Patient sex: F
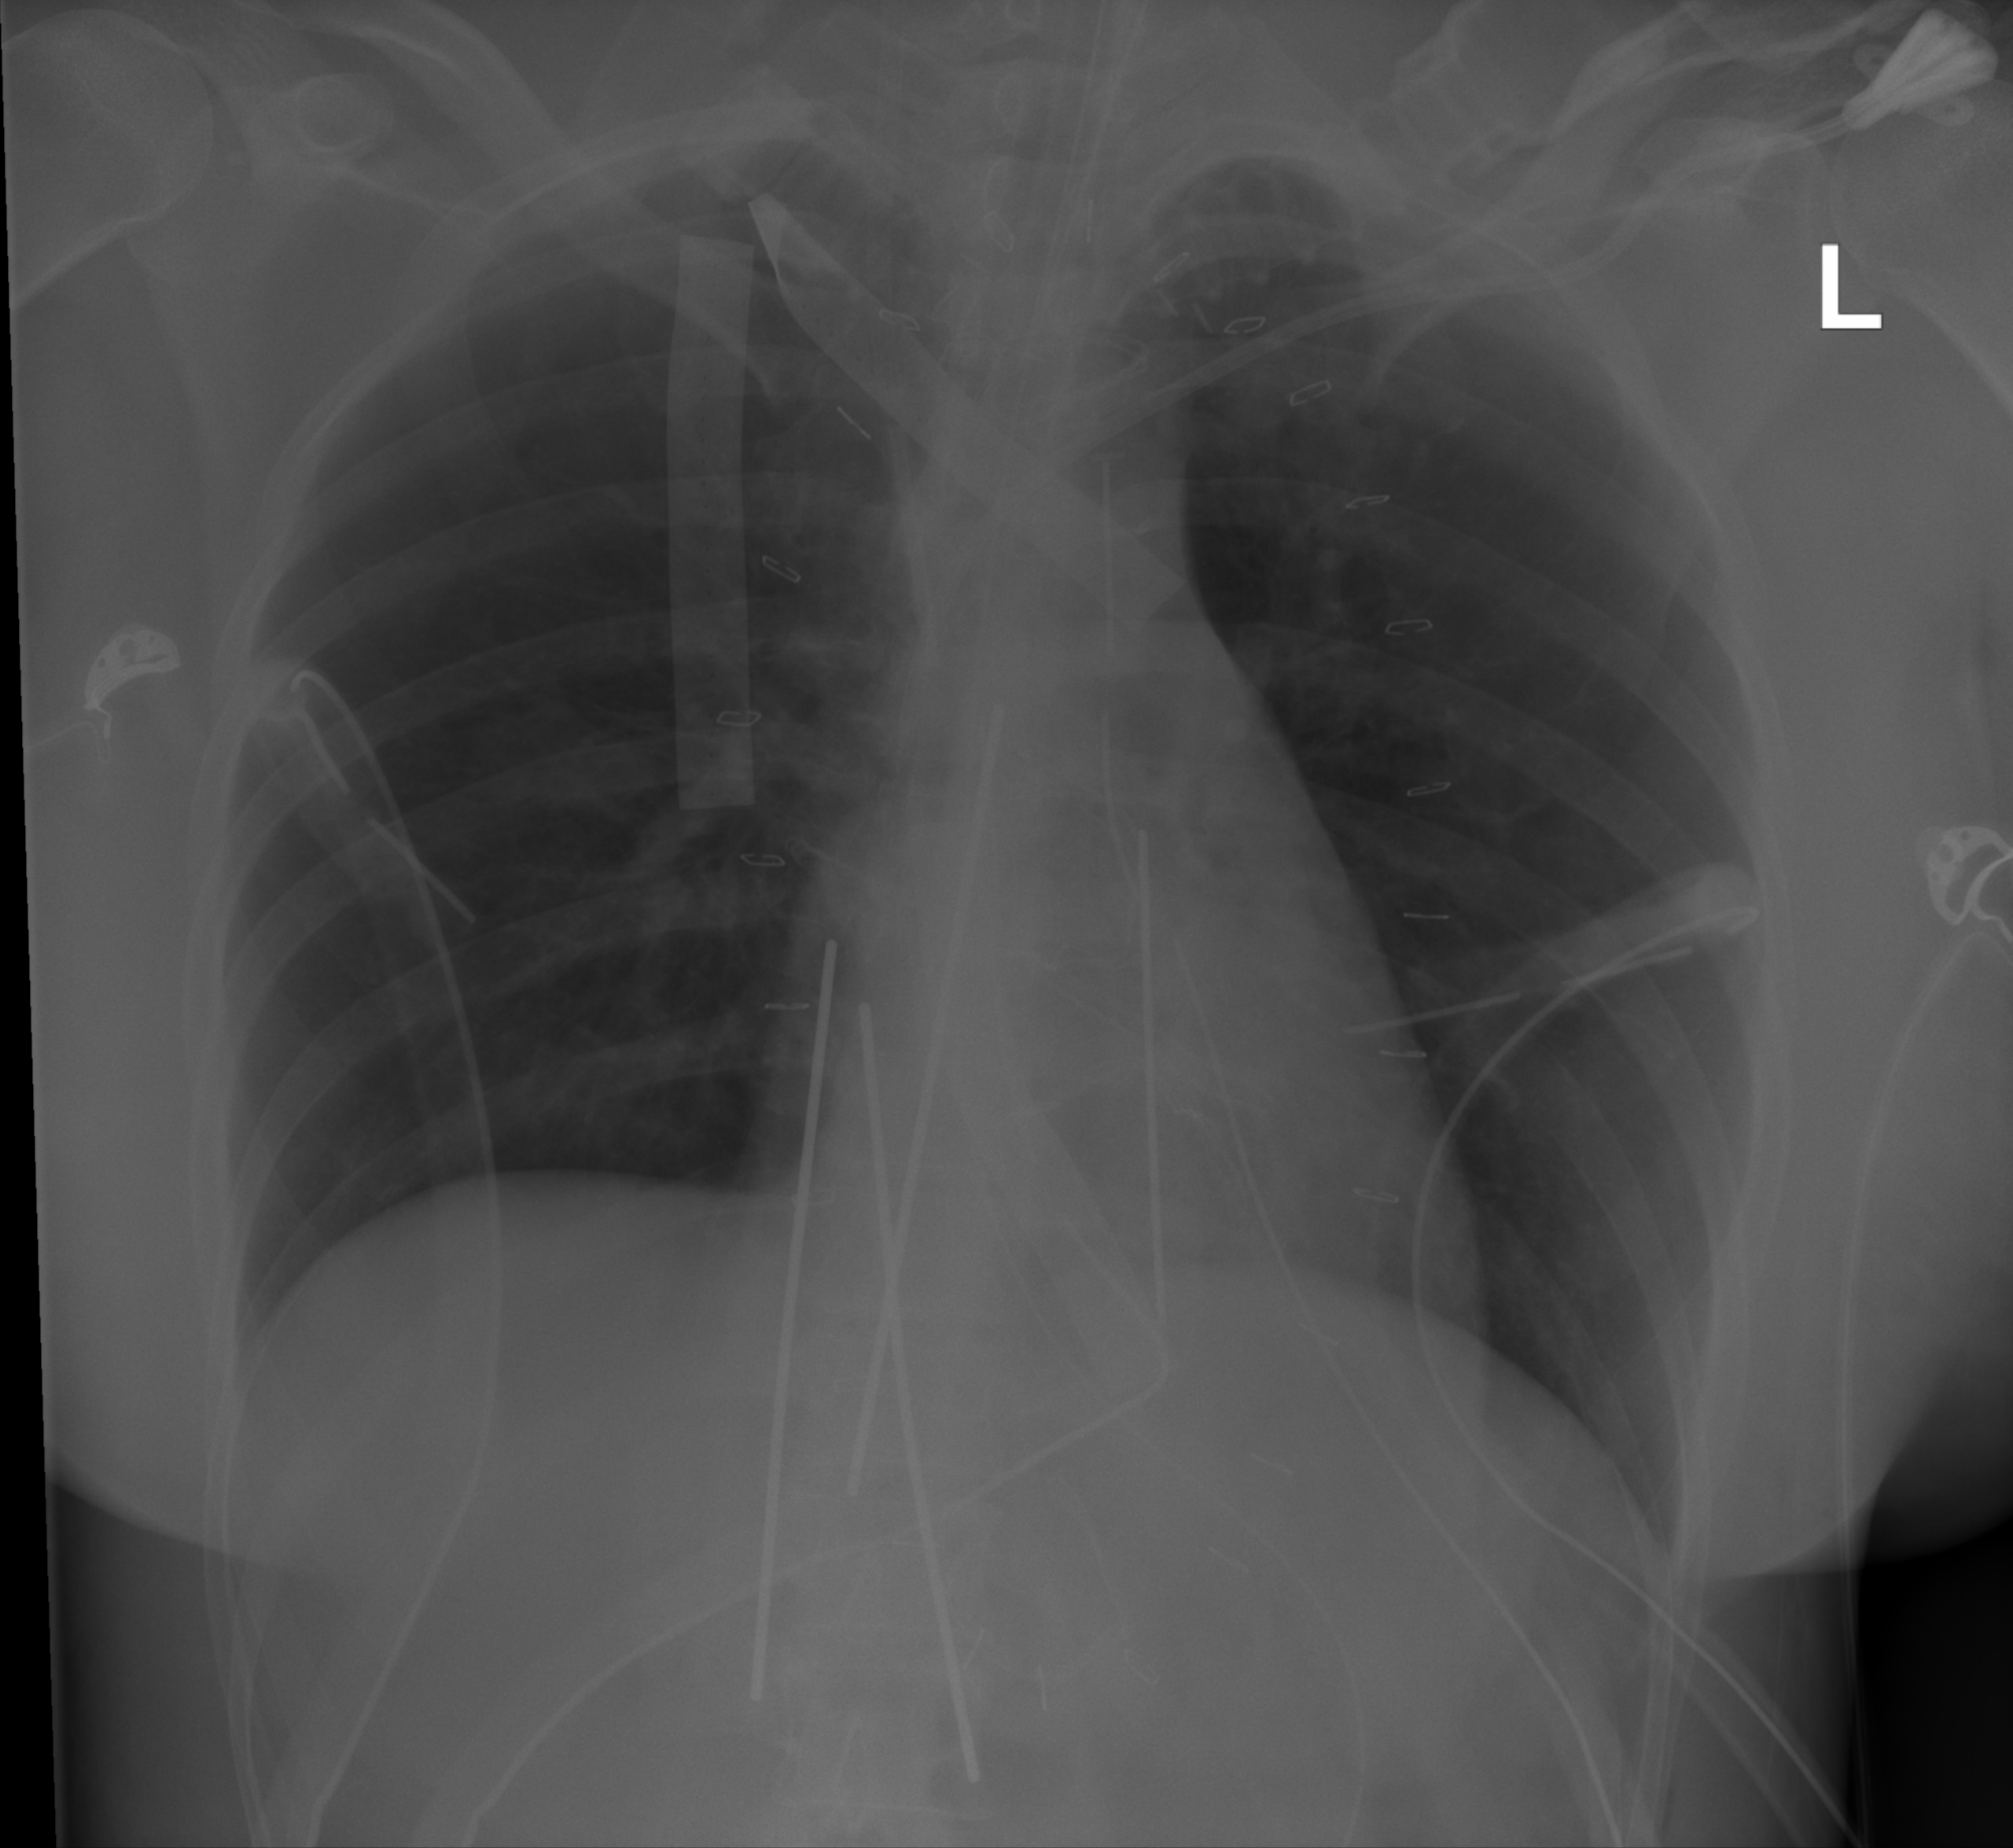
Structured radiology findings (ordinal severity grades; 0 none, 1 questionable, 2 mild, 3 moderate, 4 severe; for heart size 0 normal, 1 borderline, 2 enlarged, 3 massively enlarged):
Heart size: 0
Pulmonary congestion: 0
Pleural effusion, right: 0
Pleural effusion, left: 0
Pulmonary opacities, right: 0
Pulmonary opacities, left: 0
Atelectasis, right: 0
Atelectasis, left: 0